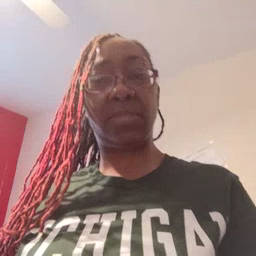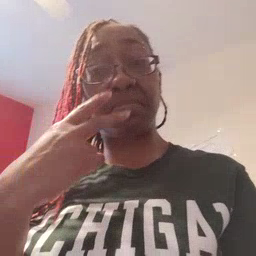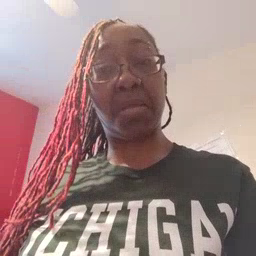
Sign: see